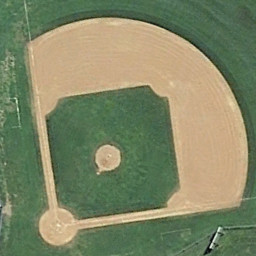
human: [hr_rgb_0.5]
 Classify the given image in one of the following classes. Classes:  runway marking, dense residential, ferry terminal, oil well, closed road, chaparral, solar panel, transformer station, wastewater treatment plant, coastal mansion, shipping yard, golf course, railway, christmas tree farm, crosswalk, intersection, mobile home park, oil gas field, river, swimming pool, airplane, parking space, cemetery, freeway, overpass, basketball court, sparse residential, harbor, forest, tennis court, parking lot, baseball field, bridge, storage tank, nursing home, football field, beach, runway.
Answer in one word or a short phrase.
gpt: baseball field